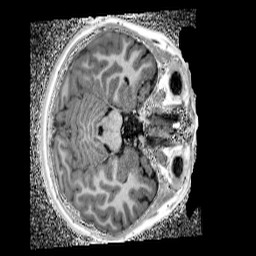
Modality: UNIT1_denoised
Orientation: axial
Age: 10
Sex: female
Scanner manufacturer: siemens
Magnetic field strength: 3 T
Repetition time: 4 s
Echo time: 0.00299 s